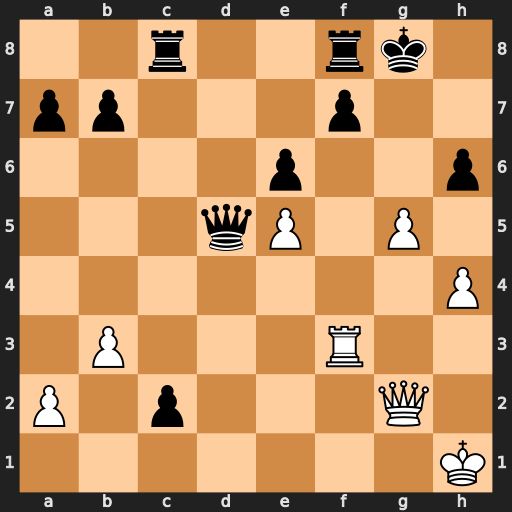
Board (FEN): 2r2rk1/pp3p2/4p2p/3qP1P1/7P/1P3R2/P1p3Q1/7K
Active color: w
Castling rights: -
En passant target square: -
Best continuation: gxh6+ Kh7 Qg7#